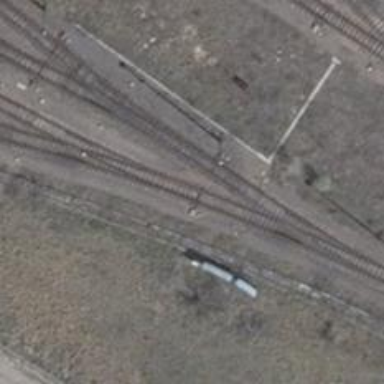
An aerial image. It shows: Railway switch.